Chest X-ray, PA view. Patient: 43 years old, sex M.
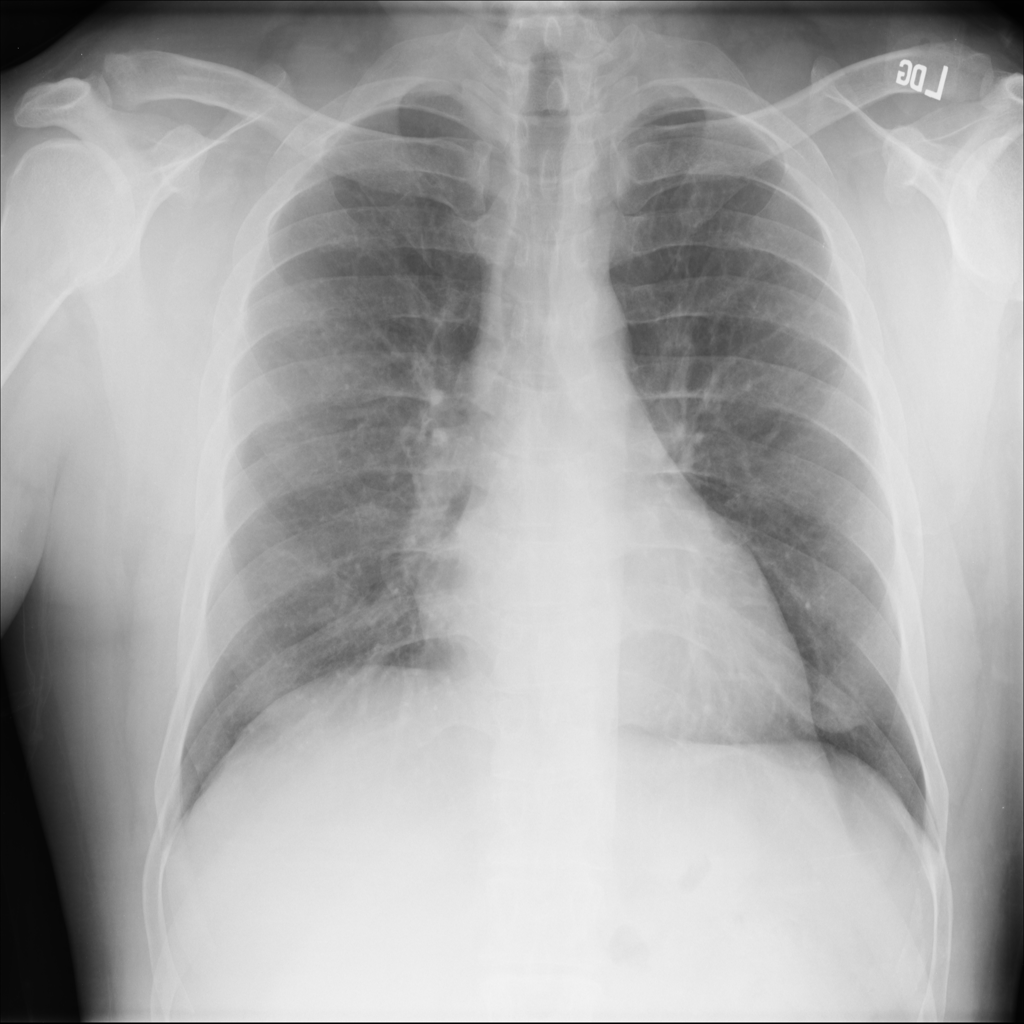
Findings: No Finding